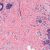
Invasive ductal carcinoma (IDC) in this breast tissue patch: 1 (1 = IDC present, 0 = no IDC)